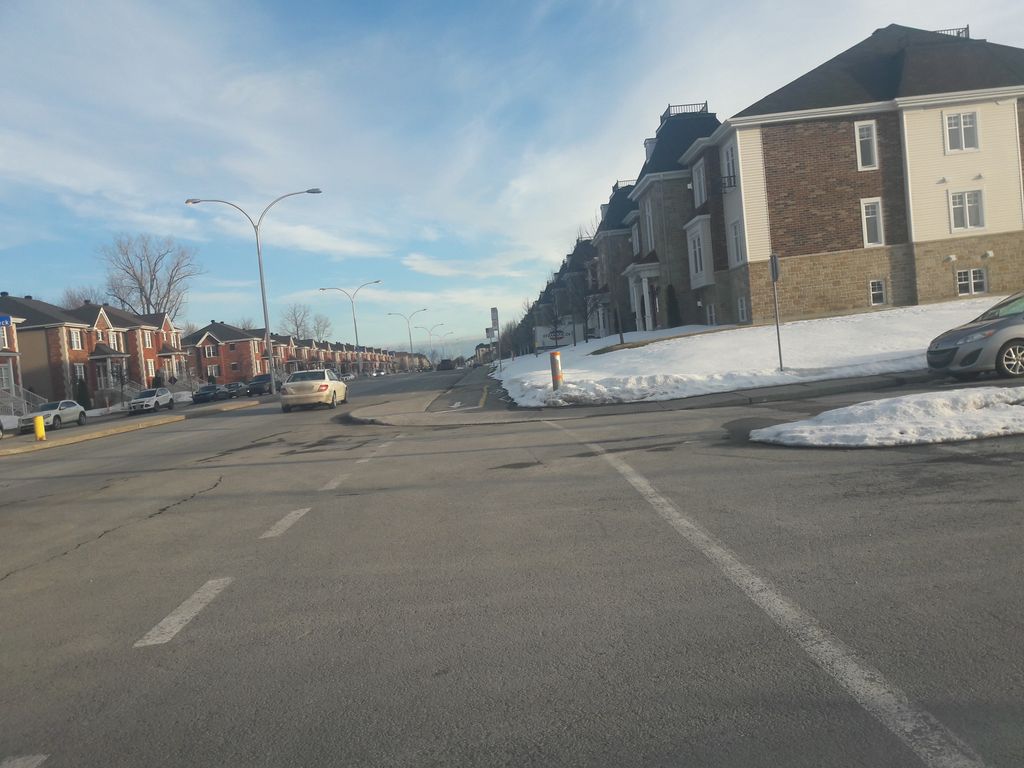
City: montreal